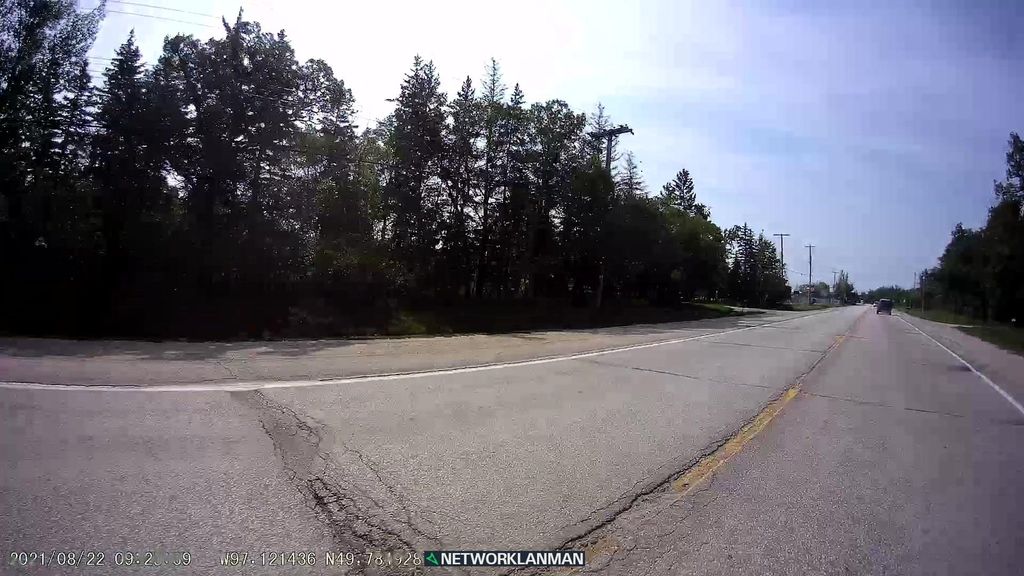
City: winnipeg